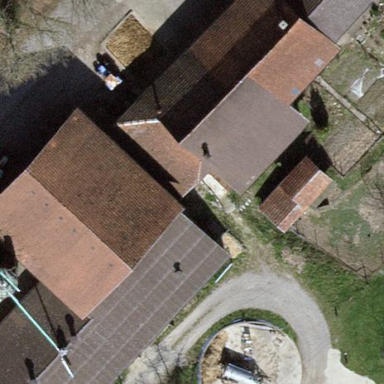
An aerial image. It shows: Farmyard area.